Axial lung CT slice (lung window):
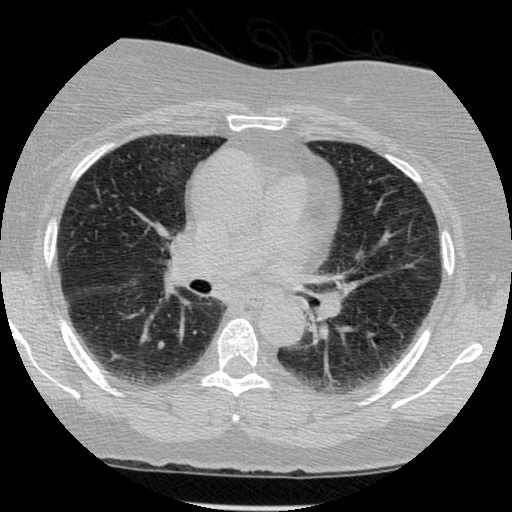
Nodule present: no